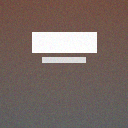
Screen state: on